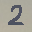
Label: 2